Question: I am working on a project where i need to have a map to be shown inside a circle.How can i show a mapview inside a circle.

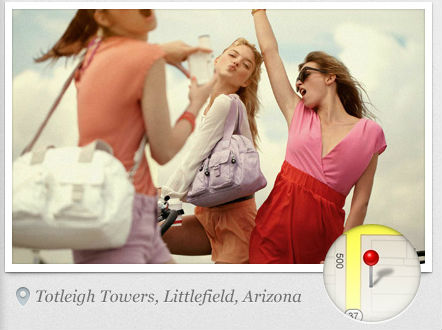
Answer: Since you write such a bad question. Allow me to answer in the same style.
Take a mapview.
Style it with round corners
I'll even give you a <URL>